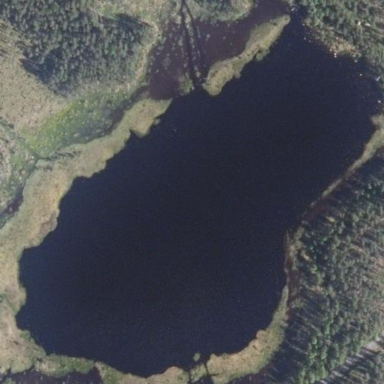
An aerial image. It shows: Serene lake.